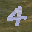
Label: 4